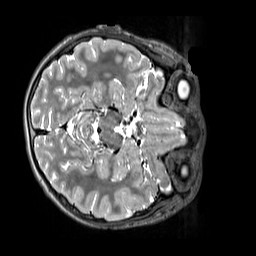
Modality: T2w
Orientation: axial
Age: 11
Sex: male
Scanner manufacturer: siemens
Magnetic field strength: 3 T
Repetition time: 3.2 s
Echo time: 0.408 s